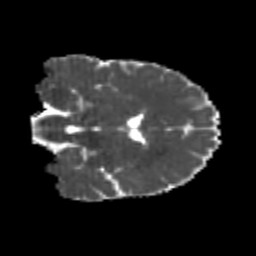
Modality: MD
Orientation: coronal
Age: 23
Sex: female
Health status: healthy
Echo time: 0.074 s